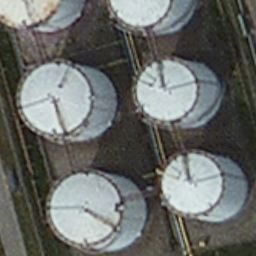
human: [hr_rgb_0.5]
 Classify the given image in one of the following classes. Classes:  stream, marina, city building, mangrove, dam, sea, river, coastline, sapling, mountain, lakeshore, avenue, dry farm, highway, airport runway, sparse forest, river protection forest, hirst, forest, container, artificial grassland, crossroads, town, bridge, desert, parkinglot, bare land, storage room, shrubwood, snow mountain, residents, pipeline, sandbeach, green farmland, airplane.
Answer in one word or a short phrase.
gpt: storage room